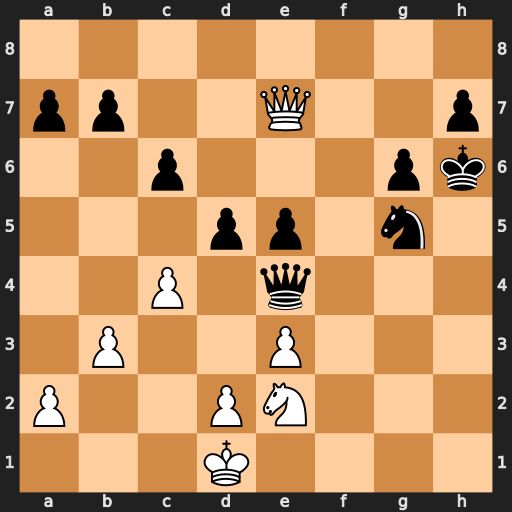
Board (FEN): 8/pp2Q2p/2p3pk/3pp1n1/2P1q3/1P2P3/P2PN3/3K4
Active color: w
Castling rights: -
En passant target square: -
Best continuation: Qf8+ Kh5 Ng3+ Kg4 Nxe4